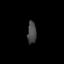
Tissue: prostate
Cell type: Endothelial cells
Senescence score: 0.7054
Nuclear area (px): 191
Mean DAPI intensity: 71.848